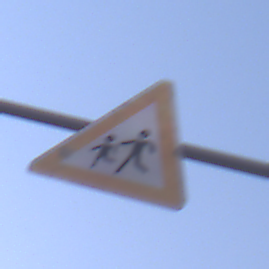
Verkehrszeichen: KinderRechts
Umgebung: Outdoor, Nature
Tageszeit: SunriseSunset
Wetter: Clear
Licht: Natural
Jahreszeit: NotSpecified
Kontrast: LowContrast